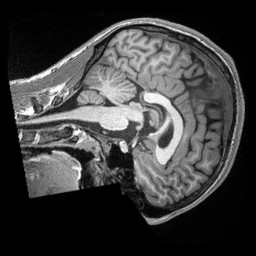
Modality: T1w
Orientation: sagittal
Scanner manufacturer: siemens
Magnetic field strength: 3 T
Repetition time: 2.3 s
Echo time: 0.00308 s